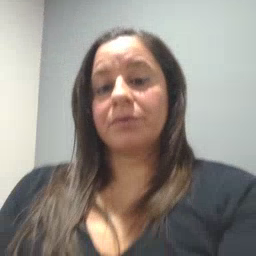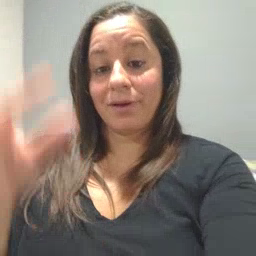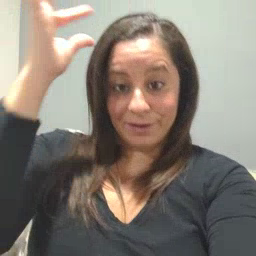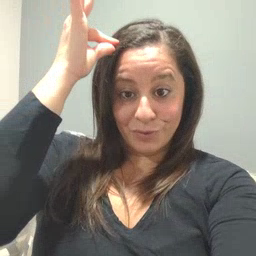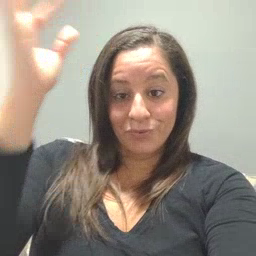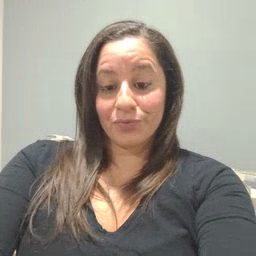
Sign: hair